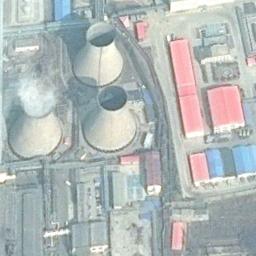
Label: thermal_power_station